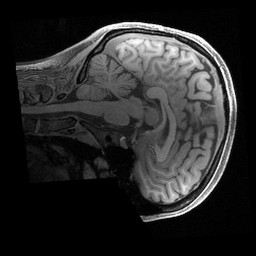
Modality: T1w
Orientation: sagittal
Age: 29
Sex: female
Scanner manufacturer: siemens
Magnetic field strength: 3 T
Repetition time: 2.4 s
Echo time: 0.00241 s